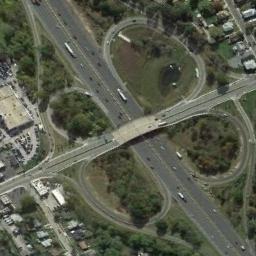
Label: overpass